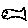
Label: fish